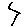
Label: zigzag